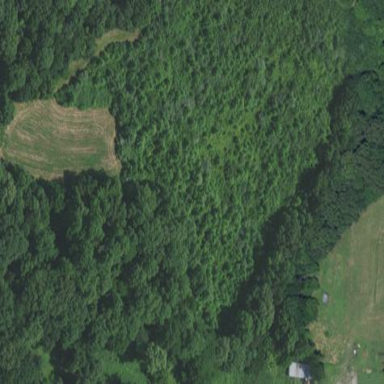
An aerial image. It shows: Serene woodland landscape.